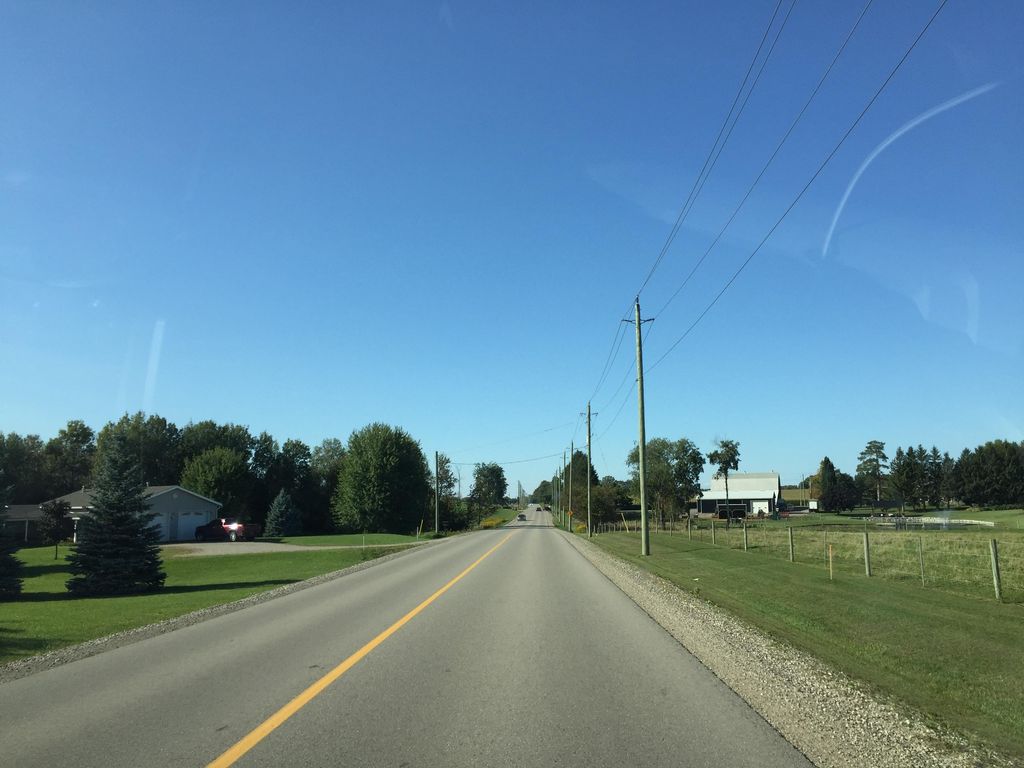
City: kitchener-waterloo